Question: I have an 'NSDocument' subclass that has its own xib file. Also I have an 'NSViewController' subclass with its own xib file too, and I want to present its view modally, like this one.

Problem is, it always shows it as a separate floating window without title bar.
The view I'm trying to present is contained in a window in that xib file. And yes, it's Mac OS X 10.10. Here's the code.
'''
@IBAction func didPressEditF(sender: AnyObject) {
let controller = ViewController(nibName: "ViewController", bundle: nil)
let window = self.windowControllers[0].window as NSWindow
window.beginSheet(controller.view.window, completionHandler: didEndPresentingF)
}
'''
It's OK if you help me using Objective-C.
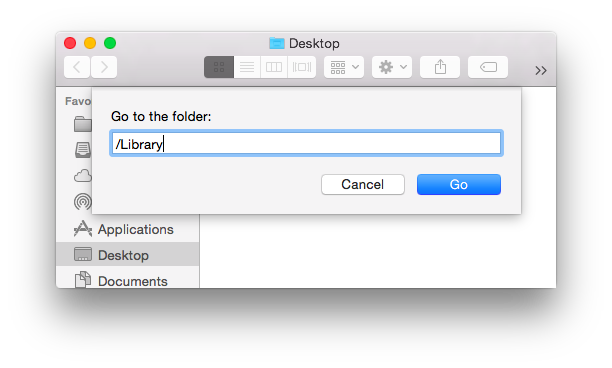
Answer: Alright. I figured it out.
At first. We need a property of our 'ViewController' class so it won't get released after showing.
'''
var controller: ViewController?
'''
Then we need a method that will return a window of the current document. Somehow 'self.windowControllers[0].window as NSWindow' doesn't work.
'''
func window() -> NSWindow {
let windowControllers = self.windowControllers
let controller = windowControllers[0] as NSWindowController
let window = controller.window
return window
}
'''
And finally, the code that opens up the sheet window will look like this:
'''
@IBAction func didPressEditF(sender: AnyObject) {
controller = ViewController(nibName: "ViewController", bundle: nil)
self.window().beginSheet(controller!.view.window, completionHandler: didEndPresentingF)
}
'''
Apple HAS to do something with their outdated documentation.